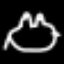
Label: frog